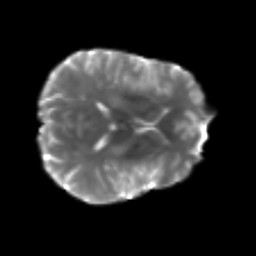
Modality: T2w
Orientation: axial
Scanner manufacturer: siemens
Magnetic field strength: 3 T
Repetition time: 3.6 s
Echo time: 0.092 s